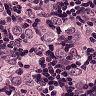
Metastatic tissue present: yes